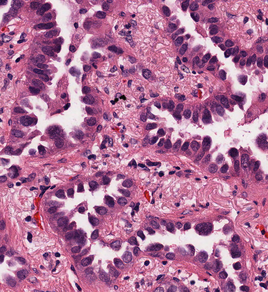
Tumor epithelial tissue: yes
Tumor-associated stroma tissue: yes
Normal tissue: no